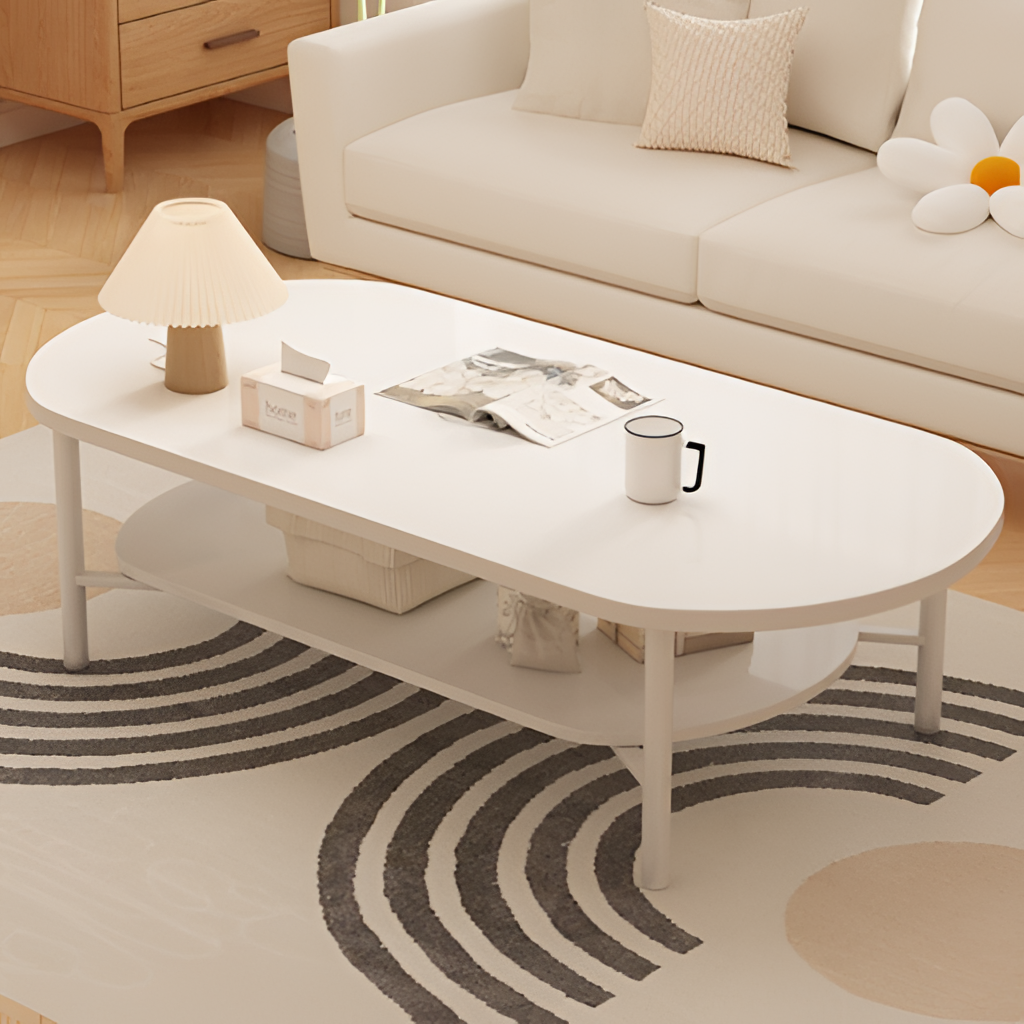
white wood coffee table, living room, modern, wood flooring, with herringbone pattern, paint wallpaper, with solid pattern